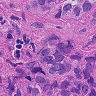
Metastatic tissue present: yes